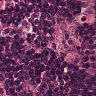
Metastatic tissue present: no